Question: >
<URL>
How can I get the values of height,length,weight and width? since it has attributes on it? In other values I have no problem in retrieving it, just this values has attributes.
Note:The height,length,weight and width part is only the problem
Here's How I retrieve it:
'''
$from_amazon = array(
'asin' => $item->ASIN,
'product_name'
=> $item->ItemAttributes->Title,
'image' => $item->SmallImage->URL,
'price' => $item->ItemAttributes->ListPrice->FormattedPrice,
'product_description'
=> $item->EditorialReviews->EditorialReview->Content,
'category' => $item->ItemAttributes->ProductGroup,
'weight' => $item->ItemAttributes->PackageDimensions->Weight
);
'''

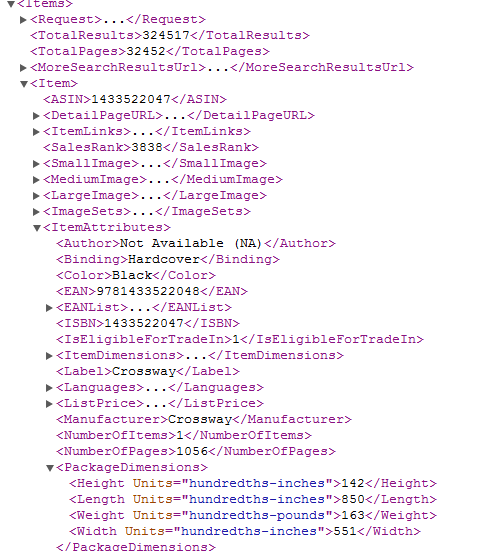
Answer: The simplexml library will return you the object for that node. But you only want it's text. Therefore you need to cast it to string:
'''
'weight' => (string) $item->ItemAttributes->PackageDimensions->Weight
^^^^^^^^
'''
That will give you the text as string of that XML node.
---
In the <URL> you find that in :
> To compare an element or attribute with a string or pass it into a function that requires a string, you must cast it to a string using (string). Otherwise, PHP treats the element as an object.'''
(string) $movies->movie->title
'''